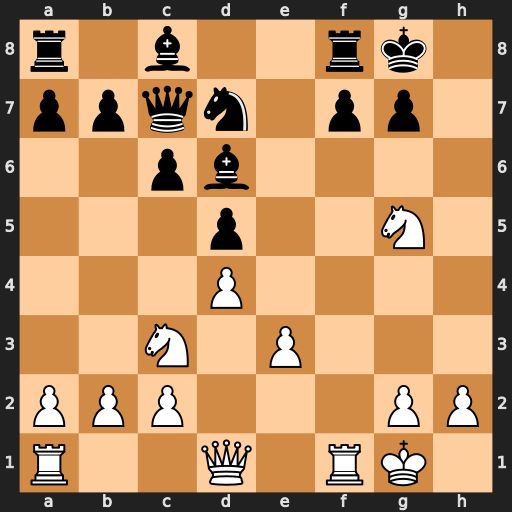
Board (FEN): r1b2rk1/ppqn1pp1/2pb4/3p2N1/3P4/2N1P3/PPP3PP/R2Q1RK1
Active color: w
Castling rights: -
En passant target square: -
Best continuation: Qh5 Bxh2+ Kh1 Nf6 Rxf6